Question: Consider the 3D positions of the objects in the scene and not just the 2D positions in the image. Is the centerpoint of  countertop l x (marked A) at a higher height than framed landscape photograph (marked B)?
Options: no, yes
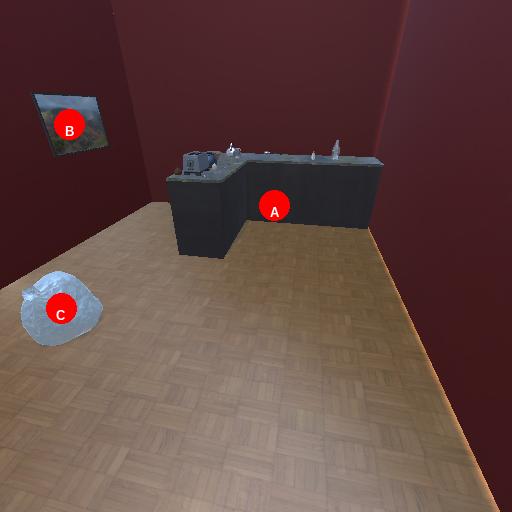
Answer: no